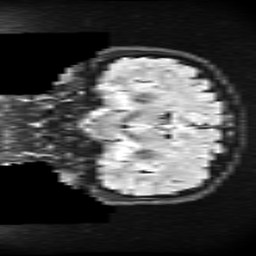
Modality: FLAIR
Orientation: coronal
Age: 38
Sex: female
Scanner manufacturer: ge
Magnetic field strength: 3 T
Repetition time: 11 s
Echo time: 0.1497 s